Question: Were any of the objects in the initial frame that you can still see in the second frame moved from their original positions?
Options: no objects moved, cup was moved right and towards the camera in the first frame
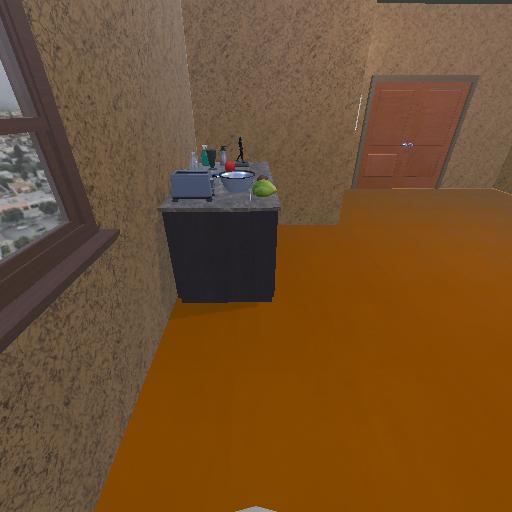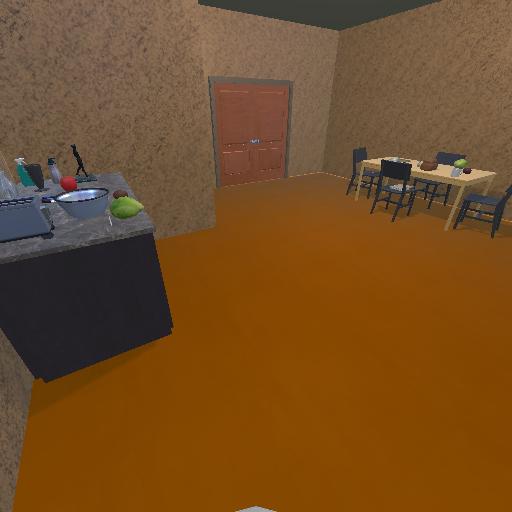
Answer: no objects moved